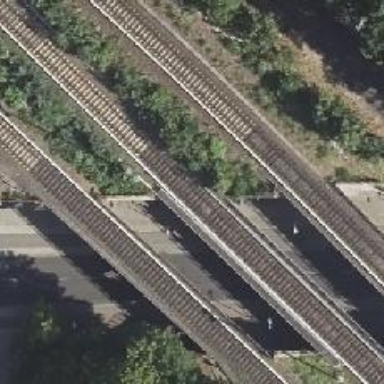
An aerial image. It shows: Bridge for the electrified light rail.